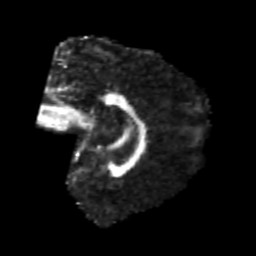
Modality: FA
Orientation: sagittal
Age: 21
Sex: female
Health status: healthy
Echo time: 0.074 s